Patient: sex M, age 29
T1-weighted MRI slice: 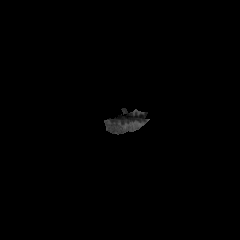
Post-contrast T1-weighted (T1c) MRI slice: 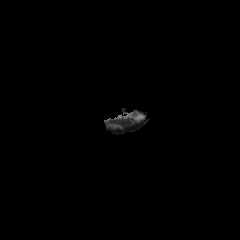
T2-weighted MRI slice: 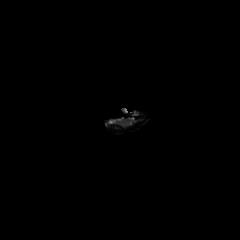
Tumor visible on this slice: no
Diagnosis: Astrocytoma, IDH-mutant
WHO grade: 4